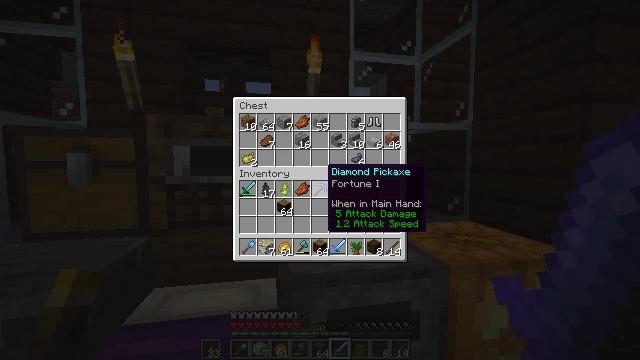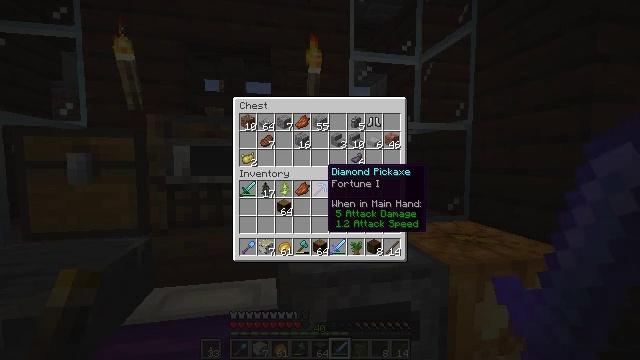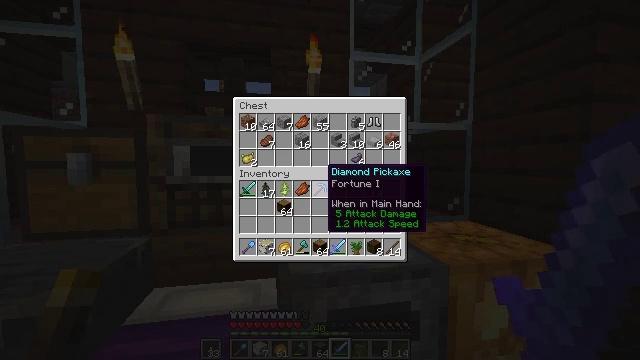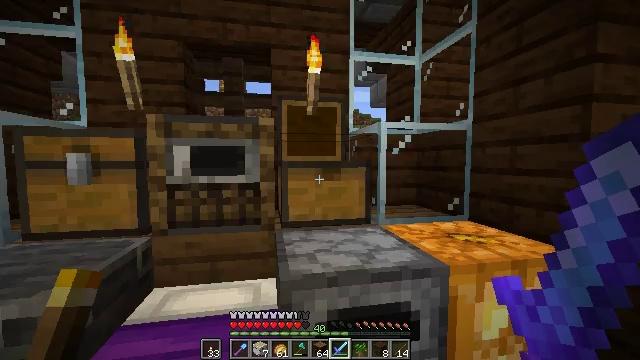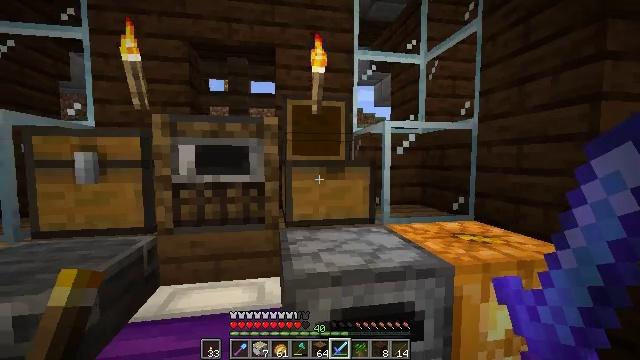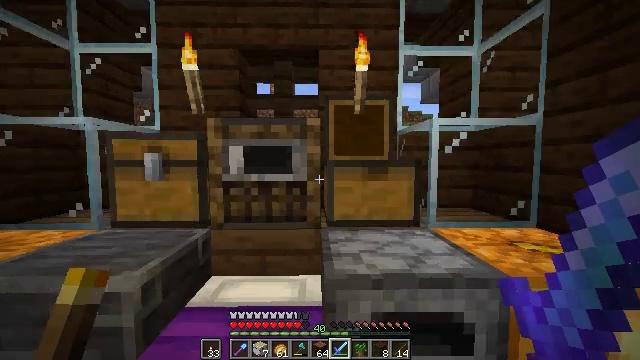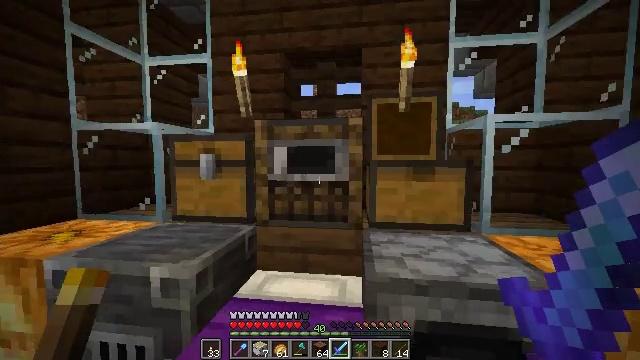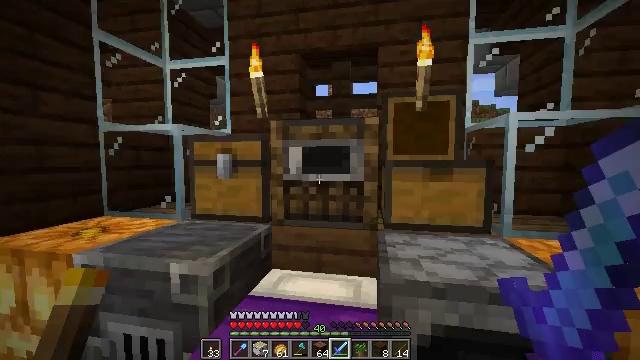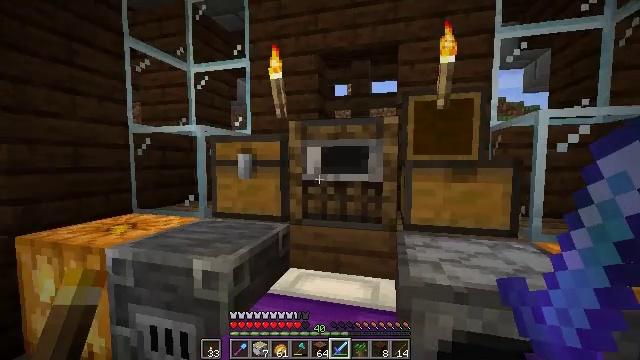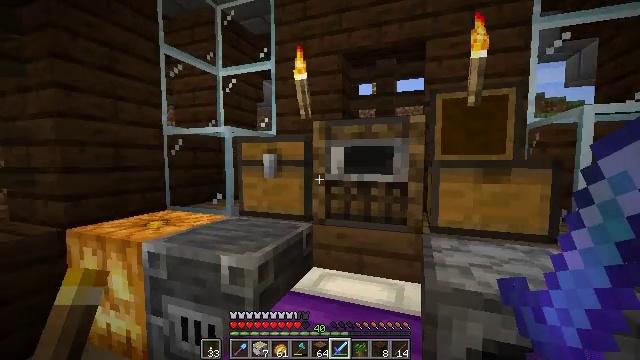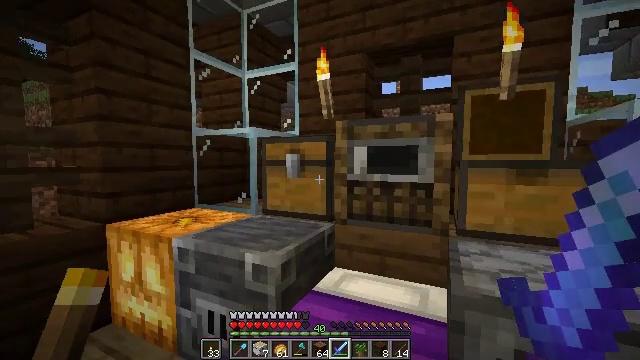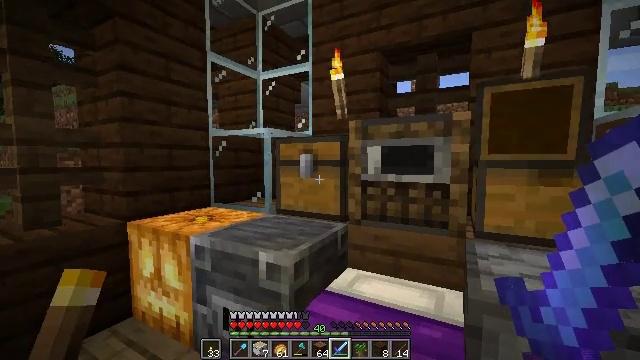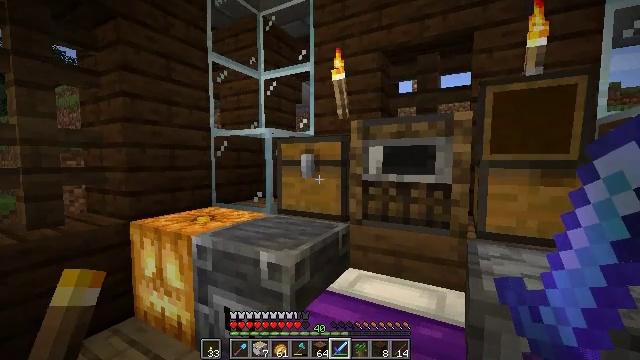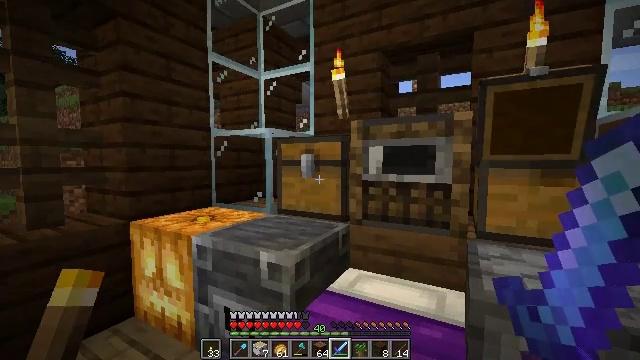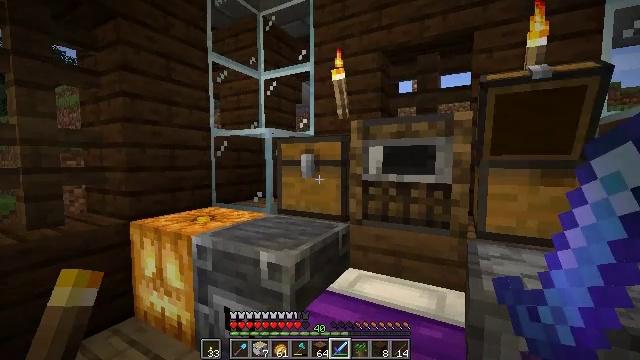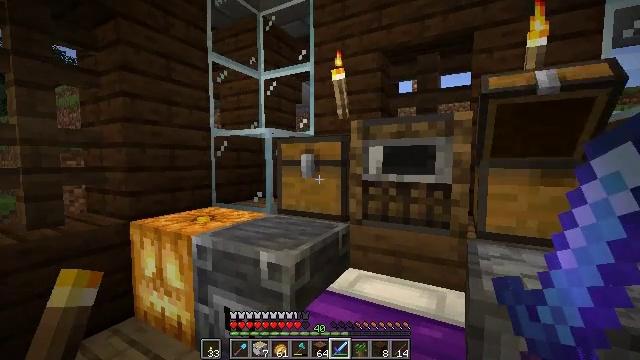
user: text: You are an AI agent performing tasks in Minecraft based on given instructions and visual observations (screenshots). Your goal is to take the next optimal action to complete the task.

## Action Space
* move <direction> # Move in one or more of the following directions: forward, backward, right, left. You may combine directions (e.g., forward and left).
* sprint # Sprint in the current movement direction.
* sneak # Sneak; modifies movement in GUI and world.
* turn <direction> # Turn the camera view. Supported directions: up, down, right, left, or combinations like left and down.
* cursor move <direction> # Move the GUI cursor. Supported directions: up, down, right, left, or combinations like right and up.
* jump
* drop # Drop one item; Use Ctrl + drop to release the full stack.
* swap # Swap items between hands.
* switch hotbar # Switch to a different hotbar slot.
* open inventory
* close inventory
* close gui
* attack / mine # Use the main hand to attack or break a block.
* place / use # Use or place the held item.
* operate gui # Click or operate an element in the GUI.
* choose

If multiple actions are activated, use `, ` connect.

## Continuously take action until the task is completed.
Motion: motion action
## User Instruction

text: Gather oak leaves by attacking.
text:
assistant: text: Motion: no_op
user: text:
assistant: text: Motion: no_op
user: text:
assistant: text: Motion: no_op
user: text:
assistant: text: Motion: close gui
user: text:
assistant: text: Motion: turn left
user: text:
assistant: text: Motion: turn left
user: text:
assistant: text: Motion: turn left
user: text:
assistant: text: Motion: turn left
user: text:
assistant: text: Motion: turn left
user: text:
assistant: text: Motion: turn left
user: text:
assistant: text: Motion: turn left
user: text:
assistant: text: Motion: no_op
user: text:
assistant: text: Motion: no_op
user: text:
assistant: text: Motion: no_op
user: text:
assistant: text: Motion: no_op
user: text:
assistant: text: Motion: use / place
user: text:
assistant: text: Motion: use / place
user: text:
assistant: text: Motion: use / place
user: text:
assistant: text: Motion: no_op
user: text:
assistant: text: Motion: no_op
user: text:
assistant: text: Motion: open gui
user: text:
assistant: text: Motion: no_op
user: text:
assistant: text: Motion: no_op
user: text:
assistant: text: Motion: no_op
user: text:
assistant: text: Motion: no_op
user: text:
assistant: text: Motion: no_op
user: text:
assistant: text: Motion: no_op
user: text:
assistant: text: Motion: no_op
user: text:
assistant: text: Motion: no_op
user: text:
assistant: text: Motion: no_op